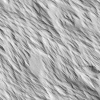
Atmospheric dust classification: not_dusty